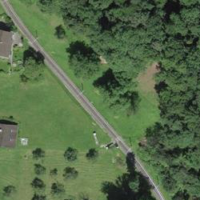
EUNIS habitat code: 41
Species observed at this site:
Lophophanes cristatus
Corvus corone
Cyanistes caeruleus